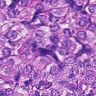
Metastatic tissue present: yes